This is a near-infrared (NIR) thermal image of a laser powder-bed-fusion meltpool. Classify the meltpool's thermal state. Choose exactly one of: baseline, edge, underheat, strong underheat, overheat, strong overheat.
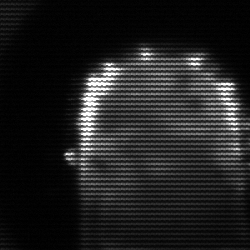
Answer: baseline